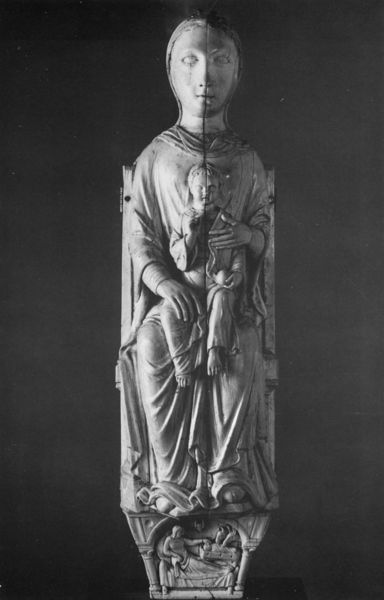
Titel: Thronende Muttergottes mit dem auf ihrem Schoß sitzenden Kind
Institution: Paris, Musée du Louvre
Schlagwörter: sitzen, frau, holz, kleid, szene, falten, halten, sockel, gewand, kind, mutter, frontal, skulptur, liegen, stab, thron, sitzt, bett, naht, freude, gefäß, stolz, portal, christus, jesus, maria, madonna, reliquie, elfenbein, geburt, wiege, sicherheit, dtab, behüten